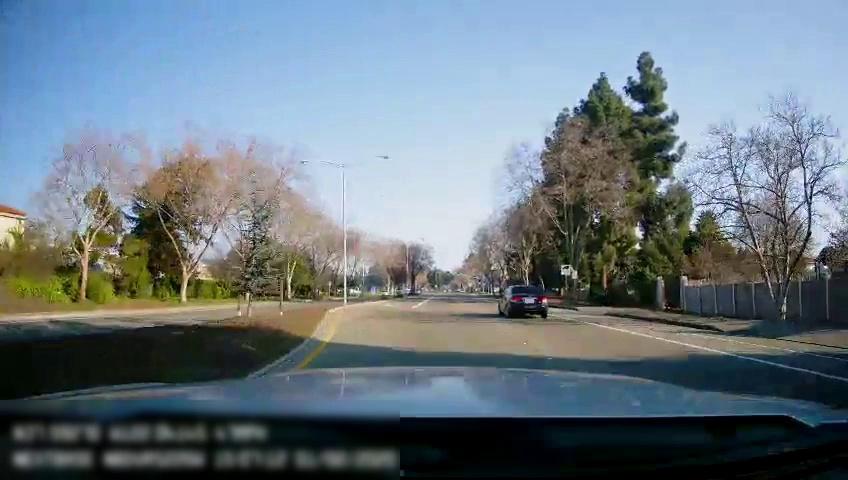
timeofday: Day
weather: Sunny
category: Drivable Space
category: Drivable Space
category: Vehicles | Car
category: Lanes | Current Lane
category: Lanes | Current Lane
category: Lanes | Alternate Lane
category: Traffic | Signs